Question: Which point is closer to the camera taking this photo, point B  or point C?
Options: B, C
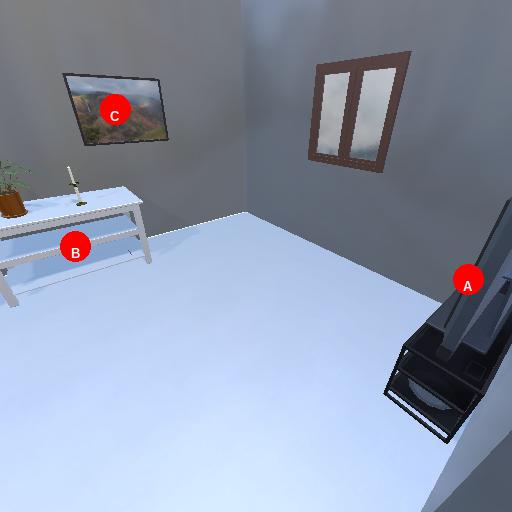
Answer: B